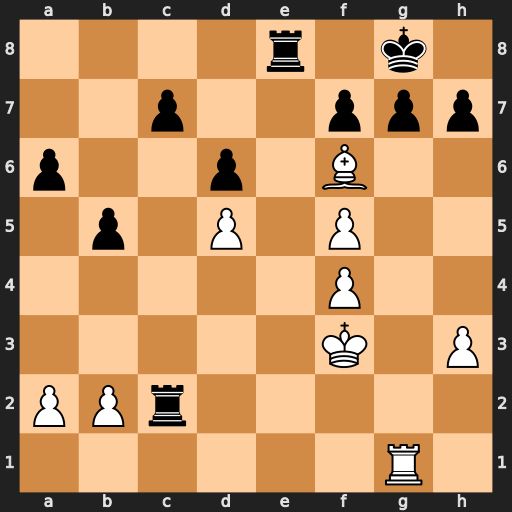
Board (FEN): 4r1k1/2p2ppp/p2p1B2/1p1P1P2/5P2/5K1P/PPr5/6R1
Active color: w
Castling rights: -
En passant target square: -
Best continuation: Rxg7+ Kf8 Rxh7 Re3+ Kxe3